Interaction volume radius: 5 \u00c5
Interaction volume height: 15 \u00c5
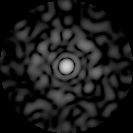
Disorder parameter: 0.8641